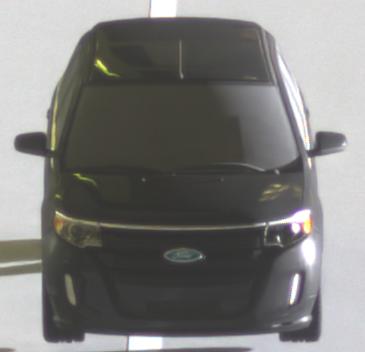
Make: Ford
Model: Edge
Detailed model: Gen. 1 Facelift
Model produced from: 2010
Model produced until: 2015
Doors: 5
Color: black
Road condition: dry road
Daytime: night
Contrast: high contrast